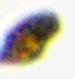
Label: Akashiwo